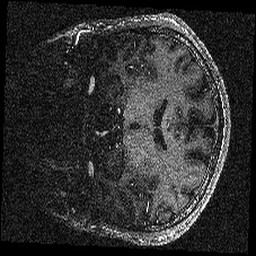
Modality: T1w
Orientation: coronal
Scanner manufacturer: siemens
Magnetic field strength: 6.98 T
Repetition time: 3.58 s
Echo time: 0.00241 s